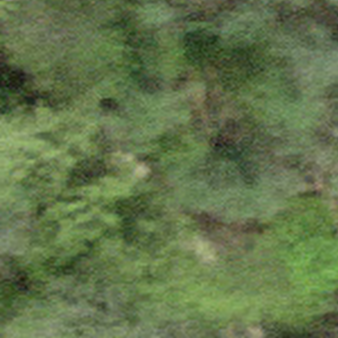
Label: other